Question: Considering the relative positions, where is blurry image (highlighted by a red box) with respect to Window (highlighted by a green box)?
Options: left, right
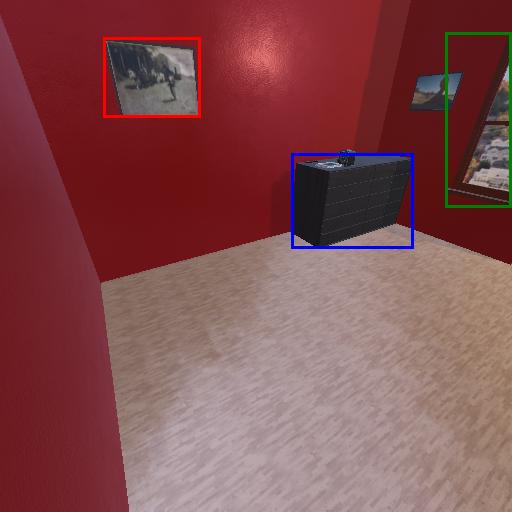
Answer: left